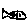
Label: fish